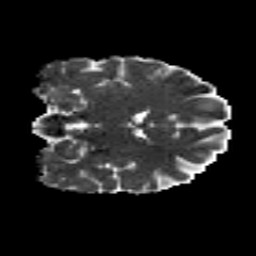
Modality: MD
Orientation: coronal
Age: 28
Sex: male
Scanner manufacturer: siemens
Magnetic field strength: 3 T
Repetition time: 8.8 s
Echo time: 0.085 s